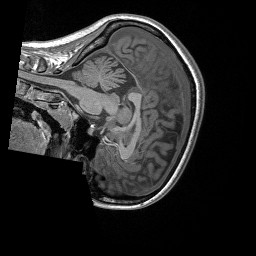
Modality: T1w
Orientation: sagittal
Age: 26
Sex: female
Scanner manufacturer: siemens
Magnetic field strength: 3 T
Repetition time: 1.56 s
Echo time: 0.00207 s